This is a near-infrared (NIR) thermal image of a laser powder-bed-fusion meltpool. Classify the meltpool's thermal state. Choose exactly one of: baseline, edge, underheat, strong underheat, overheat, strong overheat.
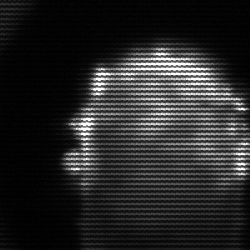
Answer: baseline